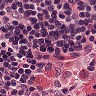
Metastatic tissue present: no